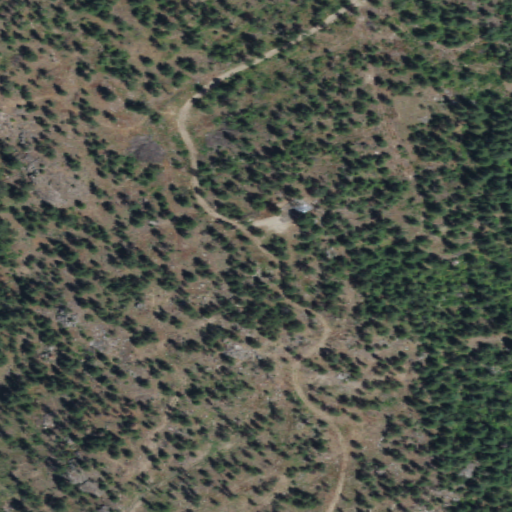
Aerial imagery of mountain in Washington named Mount Godfrey containing evergreen forest and shrub